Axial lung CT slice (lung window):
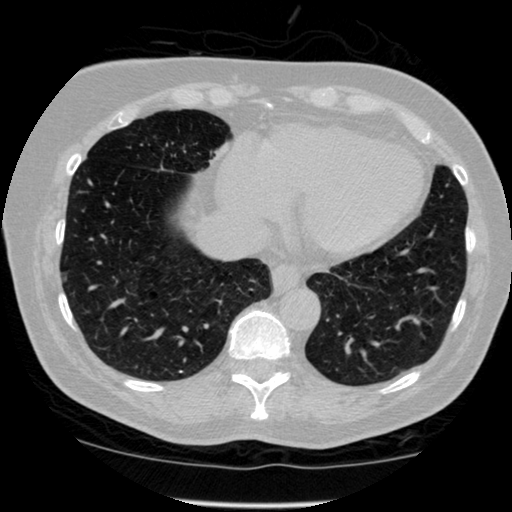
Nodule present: no